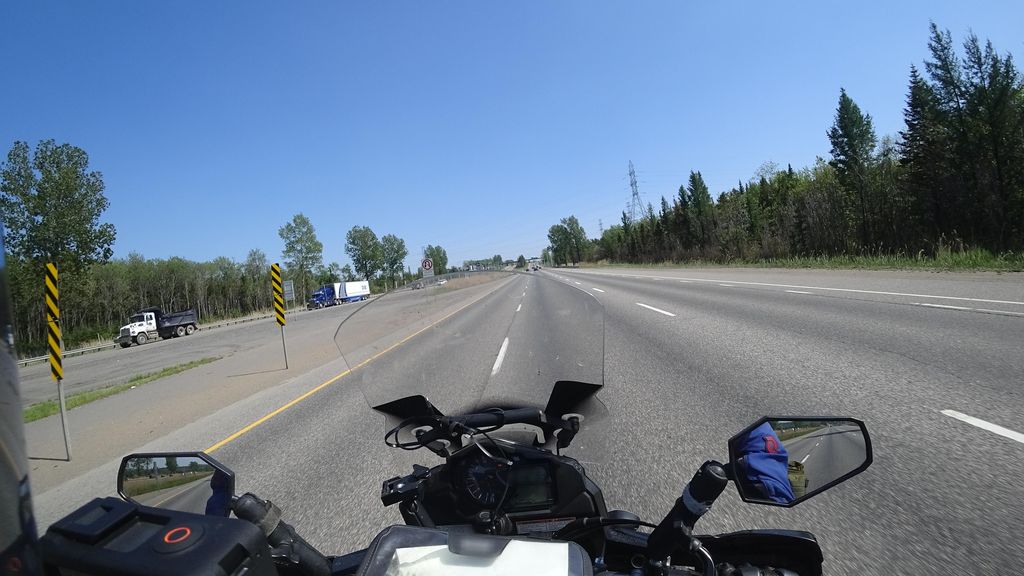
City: quebec_city